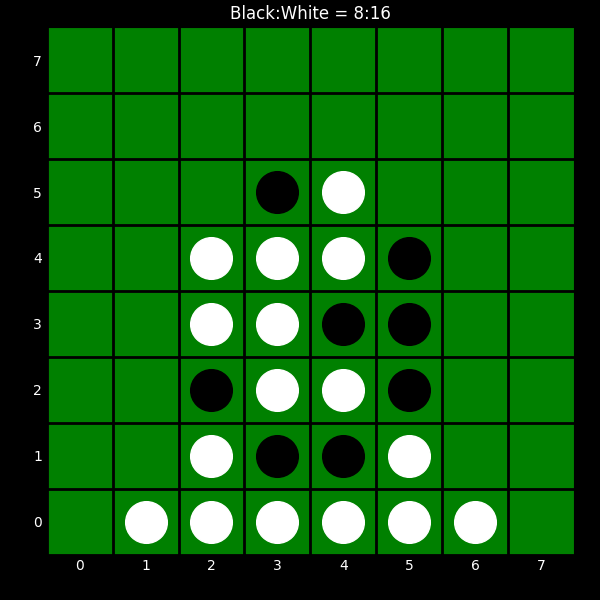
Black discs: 8
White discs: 16